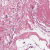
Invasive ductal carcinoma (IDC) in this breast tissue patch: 0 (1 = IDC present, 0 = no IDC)